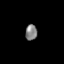
Tissue: lung
Cell type: Endothelial cells
Senescence score: 0.1677
Nuclear area (px): 182
Mean DAPI intensity: 130.599